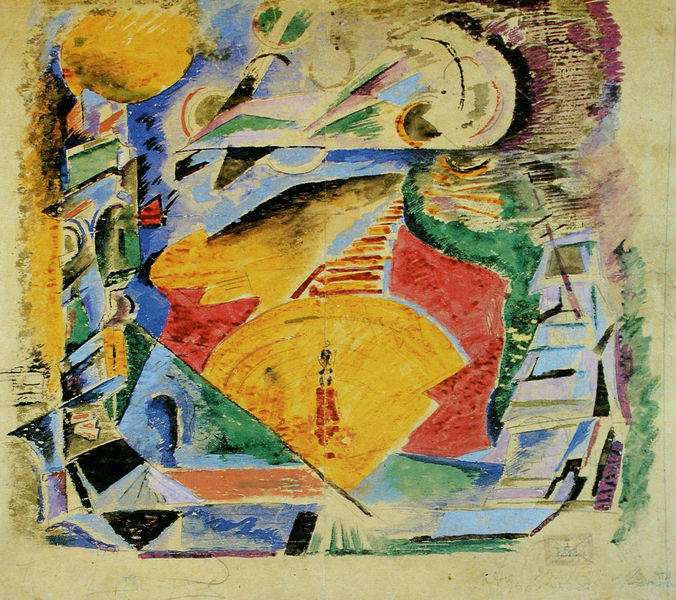
Titel: Mysterium Buffo (Die Hölle)
Künstler: Georgij Jakulow
Standort: Moskau
Institution: Bachruschin-Museum
Schlagwörter: blau, gemälde, himmel, meer, weiß, wolken, aquarell, dreieck, gelb, grün, komposition, kubismus, kubistisch, bewegung, braun, bunt, glas, grau, licht, orange, schwarz, tür, zeichnung, gebäude, haus, rot, weg, beige, malerei, mensch, rahmen, bild, öl, häuser, sonne, figur, redner, musik, person, theater, rosa, kreis, rund, turm, hellblau, farbig, schiff, bogen, süden, türen, mast, abstrakt, farben, modern, zug, farbe, formen, lila, violett, linien, platz, figuren, sturm, treppe, dunkelblau, stufen, ring, striche, abstraktion, tor, bögen, wasserfarben, mond, eckig, ringe, leuchtturm, farbflächen, form, grafisch, durcheinander, kreise, bahnhof, halbkreis, halbrund, kreissegment, kreisbogen, viertelkreis, geometrisch, leben, gleis, gleise, freundlich, kreisförmig, dreiecke, lasiert, geometrie, vierecke, kandinsky, halbkreise, fauvismus, amphitheater, viertel, abstakt, geometire, suprematismus, halbkreid, rinh, volett, 1925, fabig, ballu, freunldich